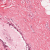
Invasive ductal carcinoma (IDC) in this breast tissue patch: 0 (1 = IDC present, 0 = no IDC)